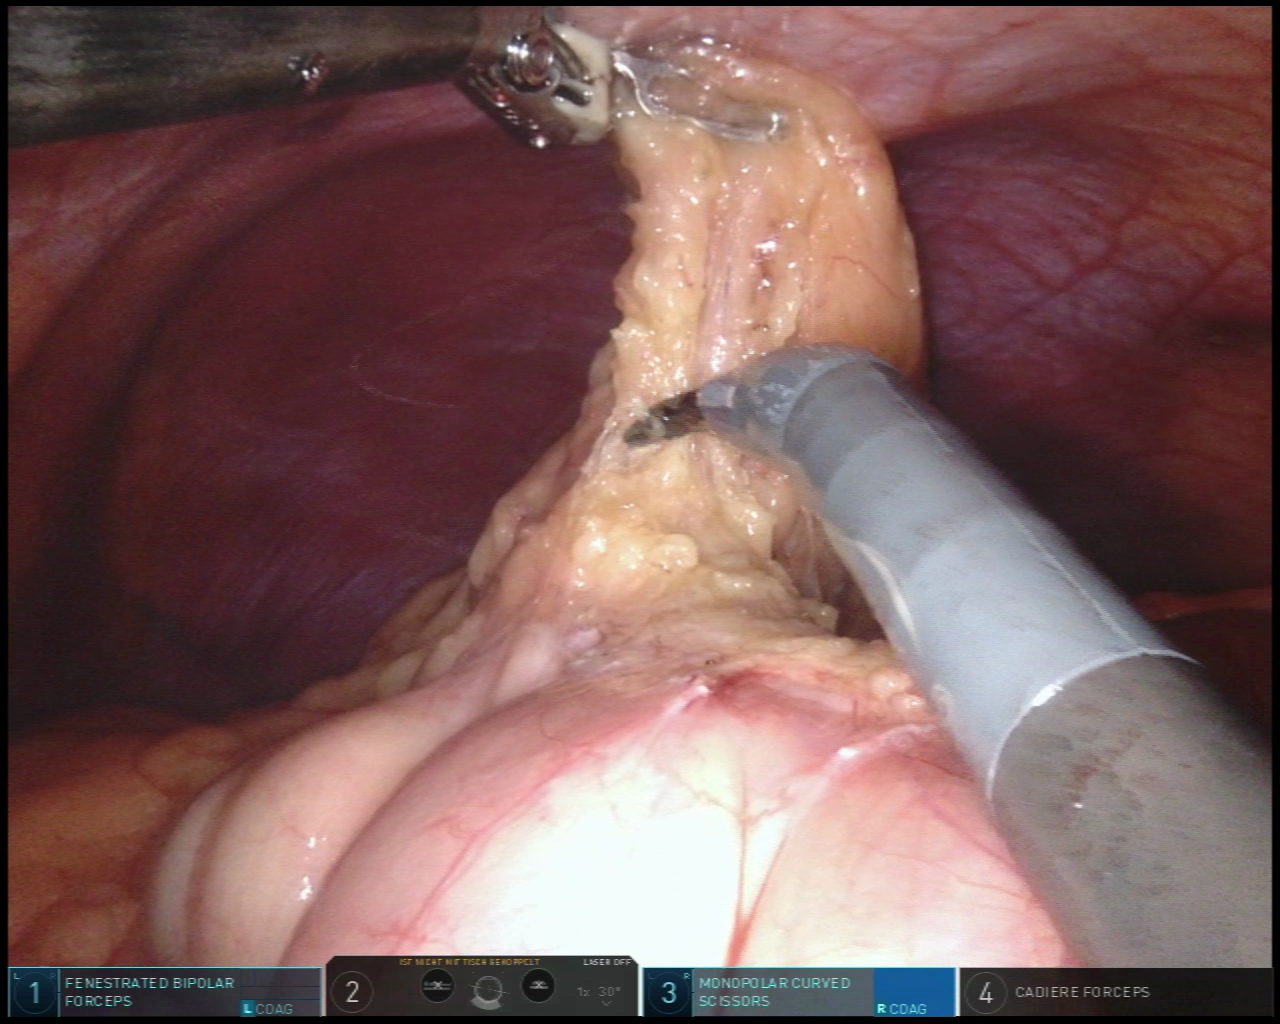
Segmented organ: colon
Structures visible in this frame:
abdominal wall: yes
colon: yes
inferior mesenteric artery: no
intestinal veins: no
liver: no
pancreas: no
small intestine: no
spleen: no
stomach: no
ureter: no
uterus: no
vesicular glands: no